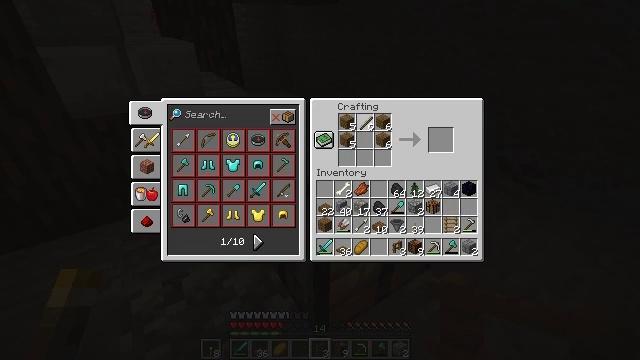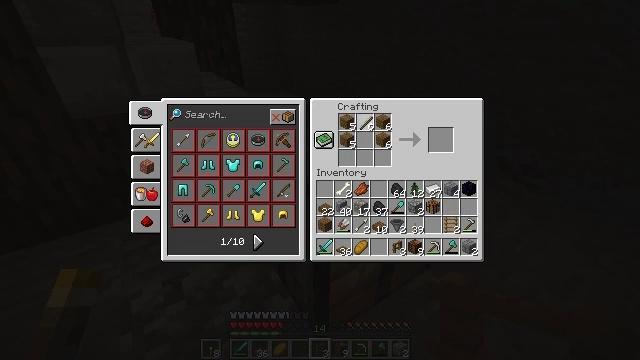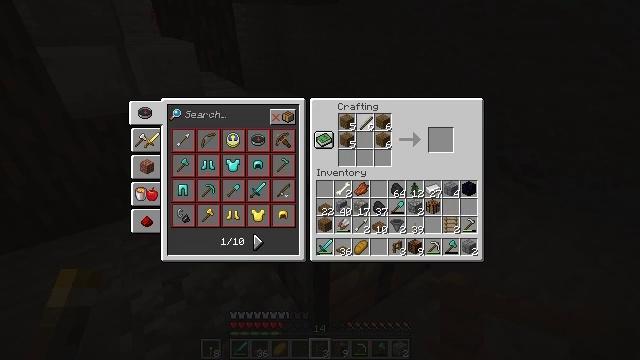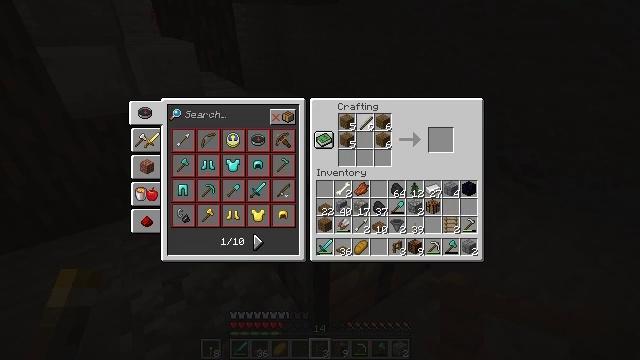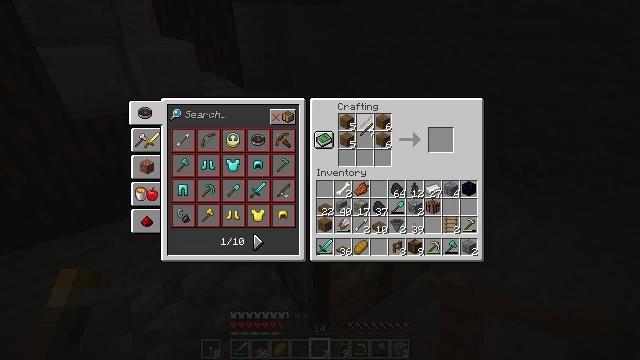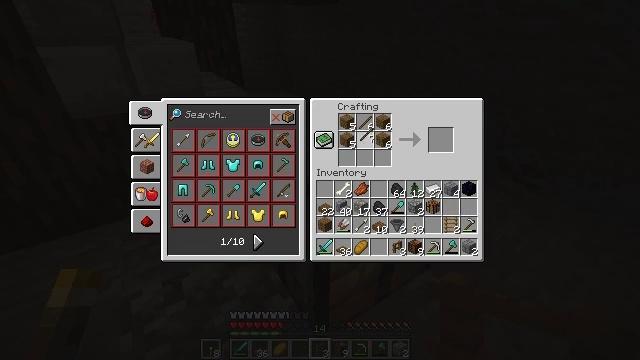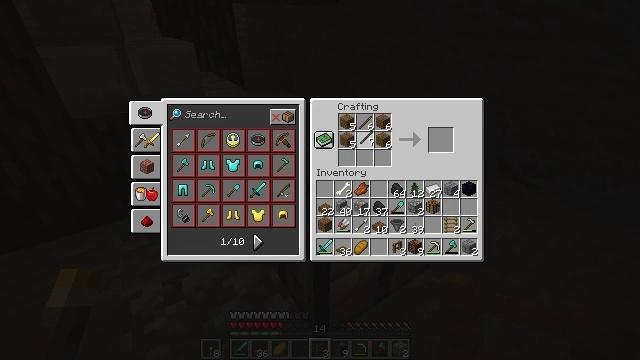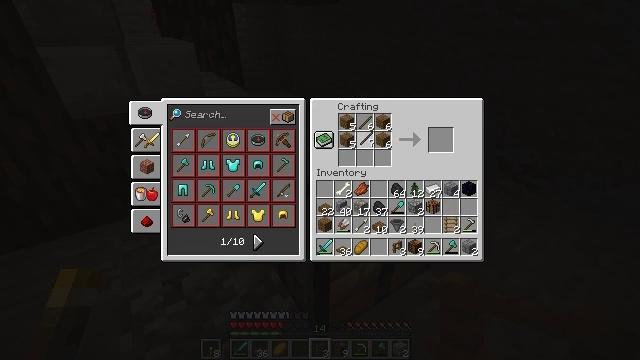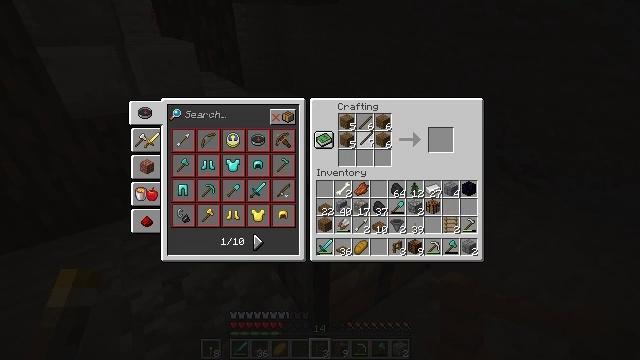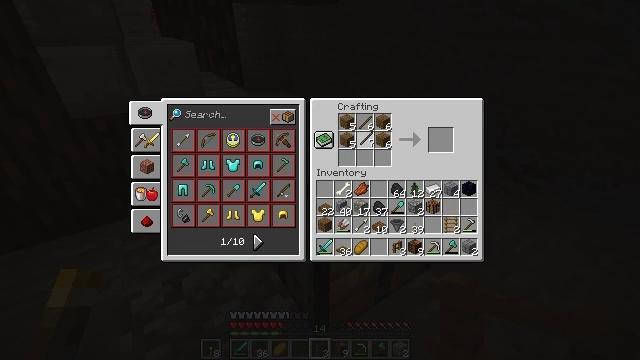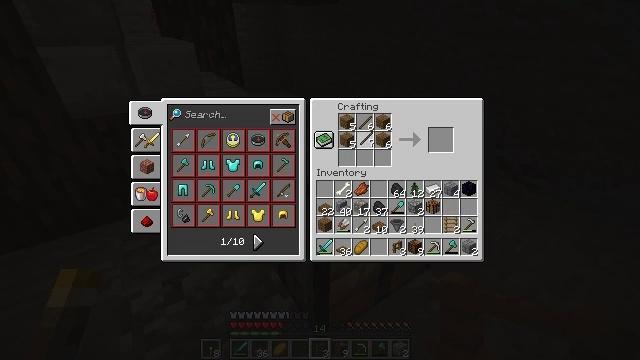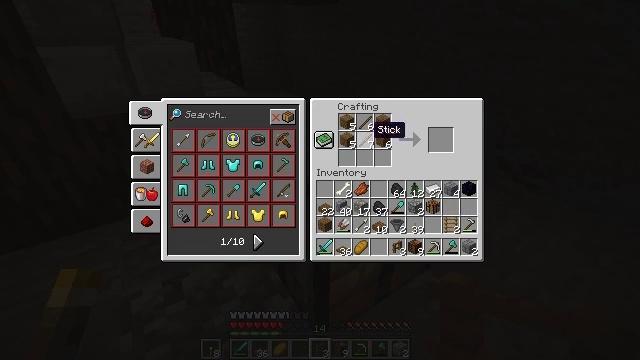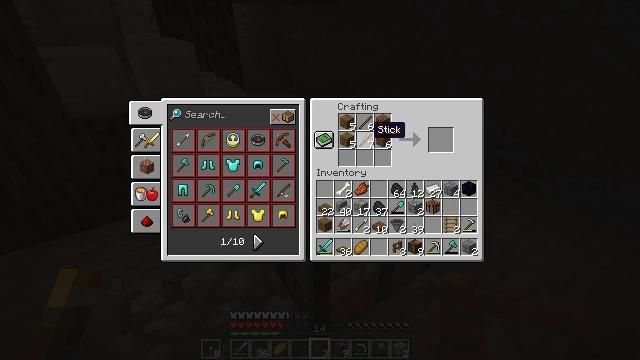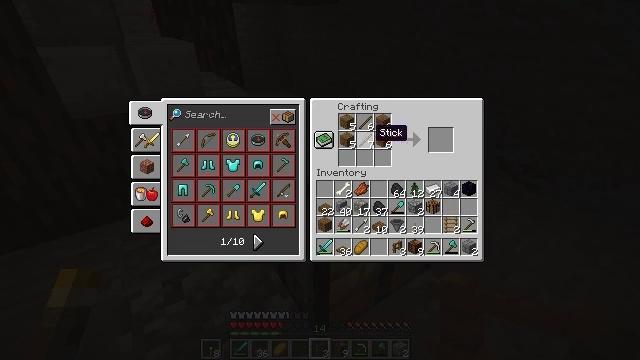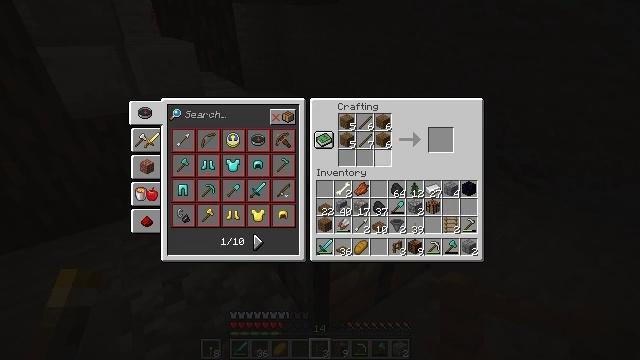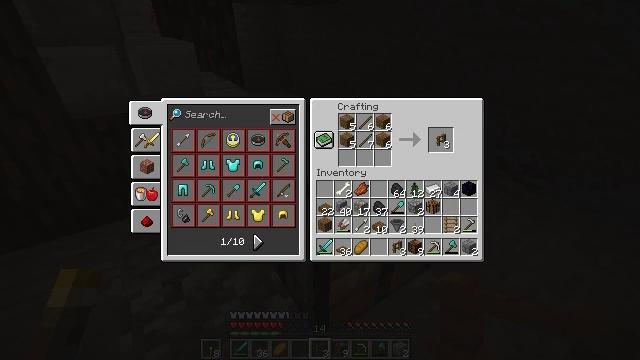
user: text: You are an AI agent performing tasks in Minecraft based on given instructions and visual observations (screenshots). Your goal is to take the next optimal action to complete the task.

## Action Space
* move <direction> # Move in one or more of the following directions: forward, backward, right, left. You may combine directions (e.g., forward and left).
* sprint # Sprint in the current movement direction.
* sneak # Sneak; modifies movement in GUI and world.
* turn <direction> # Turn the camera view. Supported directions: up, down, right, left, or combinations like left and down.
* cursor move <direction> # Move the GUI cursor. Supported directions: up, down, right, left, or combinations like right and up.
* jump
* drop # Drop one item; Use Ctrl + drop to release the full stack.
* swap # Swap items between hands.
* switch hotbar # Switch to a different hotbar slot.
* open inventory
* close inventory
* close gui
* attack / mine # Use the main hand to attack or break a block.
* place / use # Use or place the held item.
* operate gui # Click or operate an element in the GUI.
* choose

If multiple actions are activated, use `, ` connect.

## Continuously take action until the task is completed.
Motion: motion action
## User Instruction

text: Use spruce planks and sticks to make a spruce fence.
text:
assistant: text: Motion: choose
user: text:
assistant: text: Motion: choose
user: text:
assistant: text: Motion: no_op
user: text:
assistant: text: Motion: no_op
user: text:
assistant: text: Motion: no_op
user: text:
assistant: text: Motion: no_op
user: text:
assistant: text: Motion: no_op
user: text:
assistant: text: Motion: operate gui
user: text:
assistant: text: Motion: operate gui
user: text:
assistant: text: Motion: operate gui
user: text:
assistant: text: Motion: no_op
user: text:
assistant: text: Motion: no_op
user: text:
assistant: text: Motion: no_op
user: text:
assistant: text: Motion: cursor move right and down
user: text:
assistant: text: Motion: cursor move right and down
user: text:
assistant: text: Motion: cursor move right
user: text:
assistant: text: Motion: cursor move right
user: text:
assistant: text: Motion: cursor move right
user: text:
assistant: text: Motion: sneak
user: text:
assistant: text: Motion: sneak
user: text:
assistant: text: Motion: sneak
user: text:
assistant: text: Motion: sneak
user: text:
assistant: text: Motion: sneak
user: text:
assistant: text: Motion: sneak
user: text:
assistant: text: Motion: sneak
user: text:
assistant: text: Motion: sneak, operate gui
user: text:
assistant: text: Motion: sneak, operate gui
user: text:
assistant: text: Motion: sneak
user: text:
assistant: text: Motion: sneak
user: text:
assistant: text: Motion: sneak